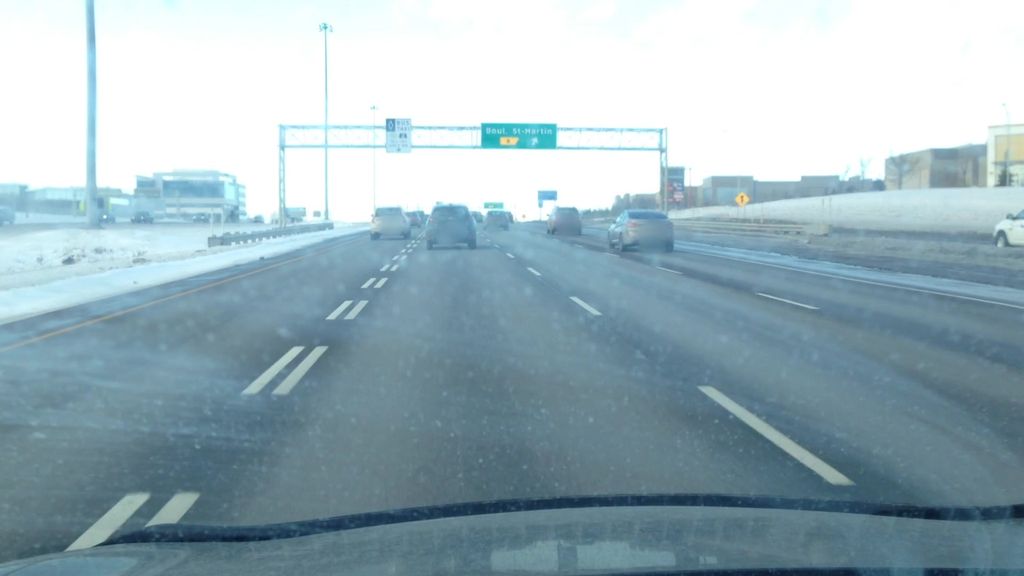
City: montreal